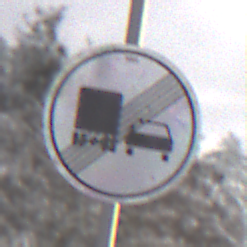
Verkehrszeichen: EndeUeberholverbotKraftfahrzeuge
Umgebung: Outdoor, Nature
Tageszeit: MorningAfternoon
Wetter: PartlyCloudy
Licht: Natural
Jahreszeit: Winter
Kontrast: HighContrast